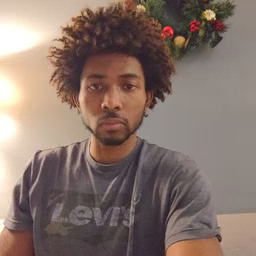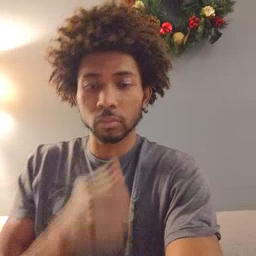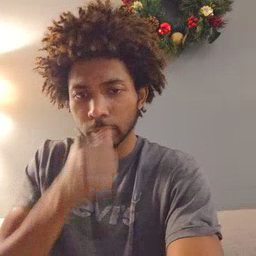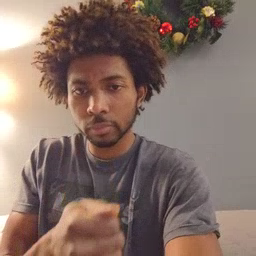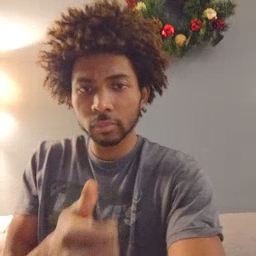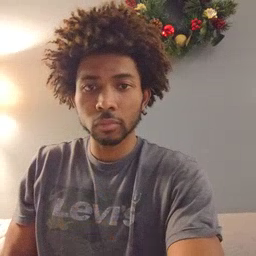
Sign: hide